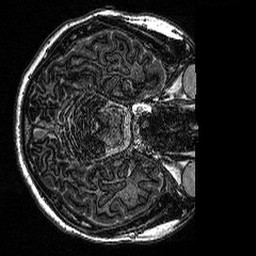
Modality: MP2RAGE
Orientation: axial
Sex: male
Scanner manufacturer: siemens
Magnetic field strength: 3 T
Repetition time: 5 s
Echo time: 0.00292 s